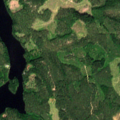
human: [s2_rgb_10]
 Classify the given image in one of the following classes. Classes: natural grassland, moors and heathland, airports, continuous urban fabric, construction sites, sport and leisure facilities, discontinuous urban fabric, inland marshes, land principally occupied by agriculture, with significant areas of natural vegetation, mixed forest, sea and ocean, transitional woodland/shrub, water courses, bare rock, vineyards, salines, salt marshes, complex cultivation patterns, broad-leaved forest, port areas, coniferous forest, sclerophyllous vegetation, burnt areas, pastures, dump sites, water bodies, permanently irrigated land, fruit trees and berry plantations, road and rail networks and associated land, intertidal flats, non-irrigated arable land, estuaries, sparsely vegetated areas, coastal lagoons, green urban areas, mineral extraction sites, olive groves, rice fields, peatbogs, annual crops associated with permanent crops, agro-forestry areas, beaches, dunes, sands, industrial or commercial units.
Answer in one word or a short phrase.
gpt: coniferous forest, transitional woodland/shrub, water bodies